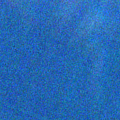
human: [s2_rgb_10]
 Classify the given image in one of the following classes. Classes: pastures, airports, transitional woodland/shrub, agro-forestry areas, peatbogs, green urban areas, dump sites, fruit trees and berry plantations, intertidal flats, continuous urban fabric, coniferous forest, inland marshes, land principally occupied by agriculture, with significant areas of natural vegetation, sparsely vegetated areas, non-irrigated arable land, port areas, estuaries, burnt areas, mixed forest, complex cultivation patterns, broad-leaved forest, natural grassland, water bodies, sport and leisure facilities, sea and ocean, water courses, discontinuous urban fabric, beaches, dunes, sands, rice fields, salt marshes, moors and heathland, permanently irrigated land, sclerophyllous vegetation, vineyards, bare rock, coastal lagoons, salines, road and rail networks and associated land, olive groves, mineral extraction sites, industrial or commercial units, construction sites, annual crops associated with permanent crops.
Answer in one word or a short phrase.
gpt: sea and ocean